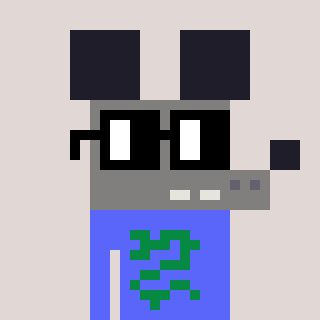
a pixel art character with square black glasses, a mouse-shaped head and a purple-colored body on a warm background